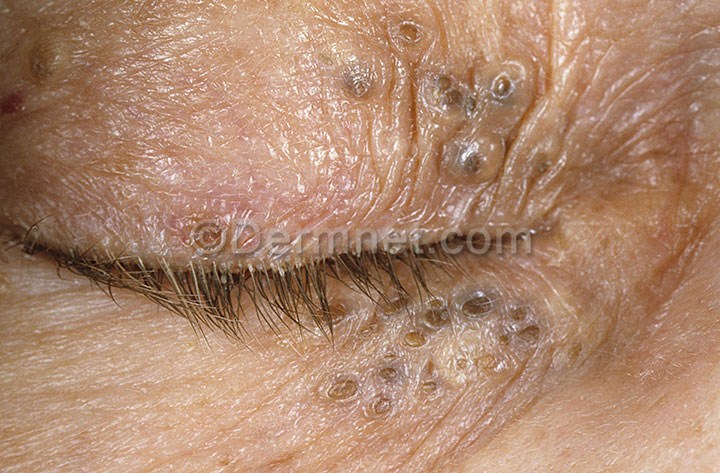
Disease: Light Diseases and Disorders of Pigmentation